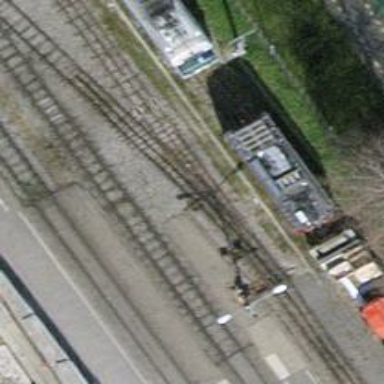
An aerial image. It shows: Narrow-gauge railway yard with electrified tracks using contact line.